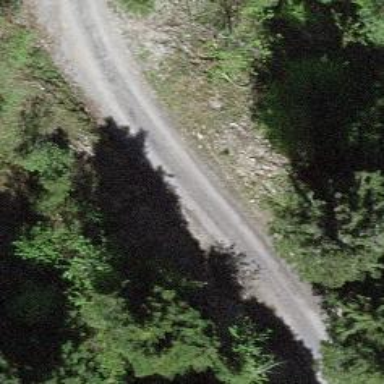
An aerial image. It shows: Gravel track with grade 2 tracktype.